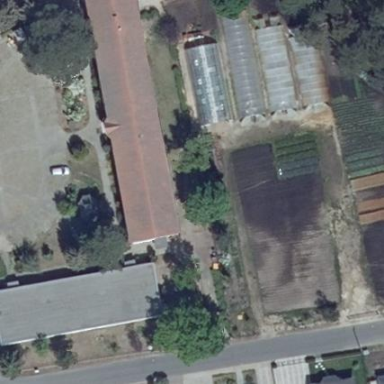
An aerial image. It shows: School.